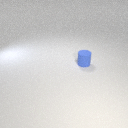
small blue rubber cylinder